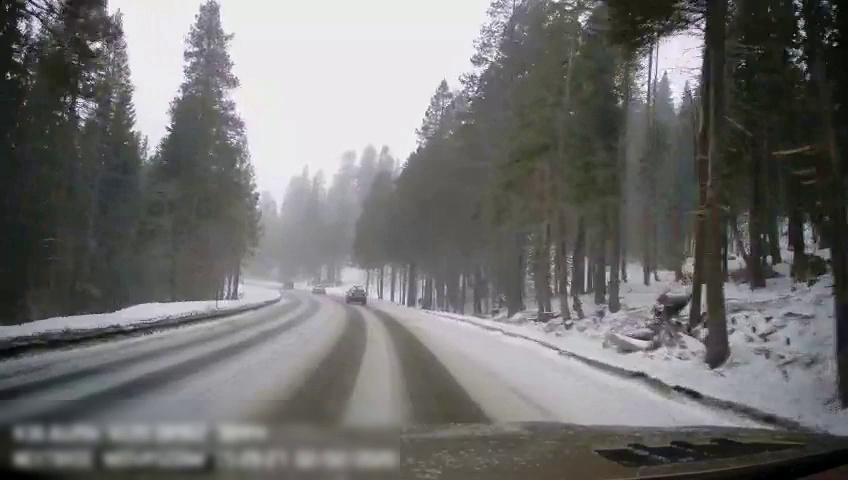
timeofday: Day
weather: Snowy
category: Drivable Space
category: Vehicles | Car
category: Vehicles | SUV